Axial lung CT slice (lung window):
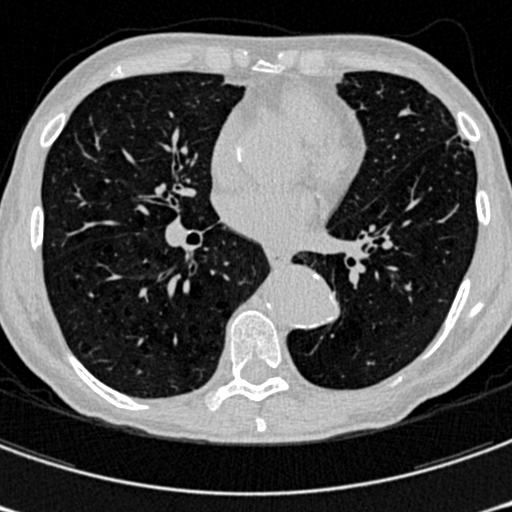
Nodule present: no